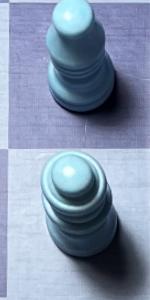
Label: Queen_White